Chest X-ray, PA view. Patient: 55 years old, sex F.
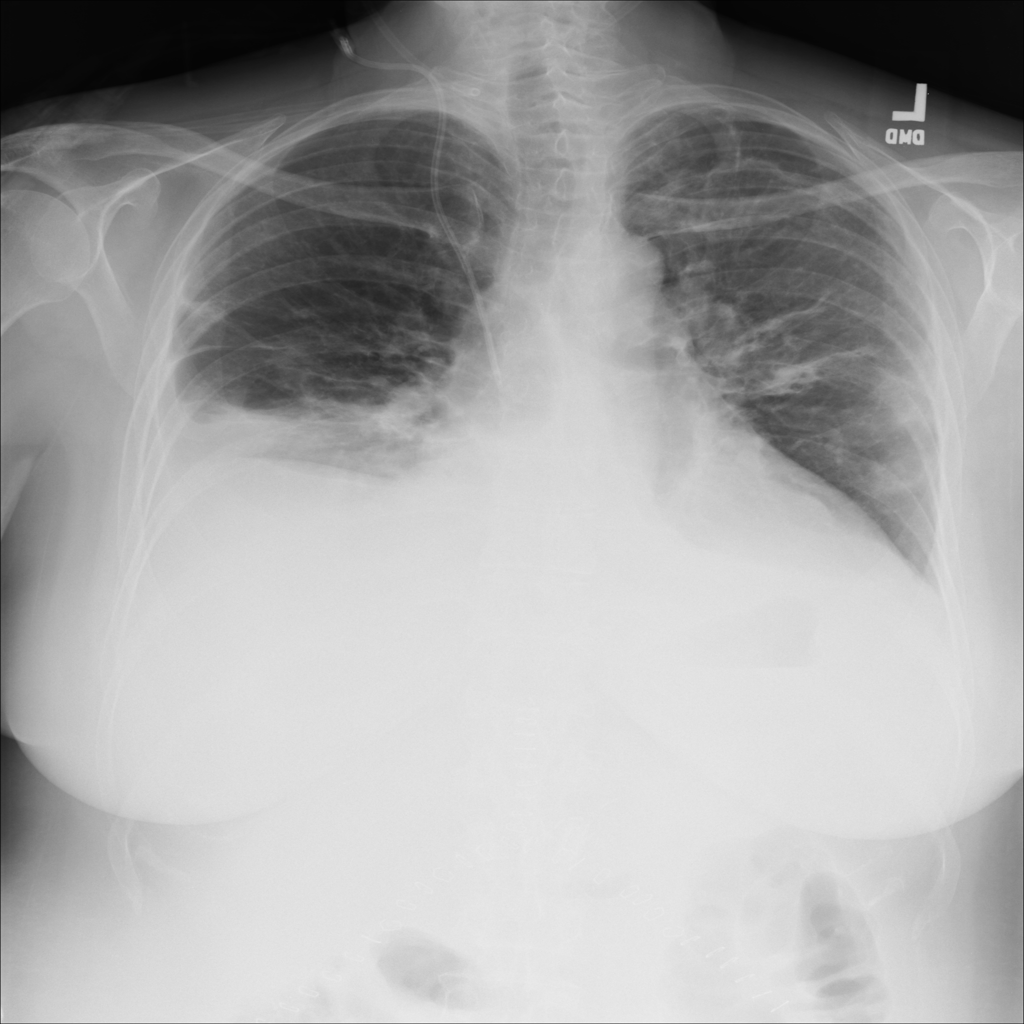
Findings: Atelectasis, Infiltration